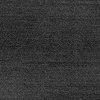
Atmospheric dust classification: dusty